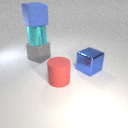
large blue metal cube to the right of large gray rubber cube